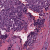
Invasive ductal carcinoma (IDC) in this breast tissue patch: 1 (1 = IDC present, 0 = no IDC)